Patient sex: F
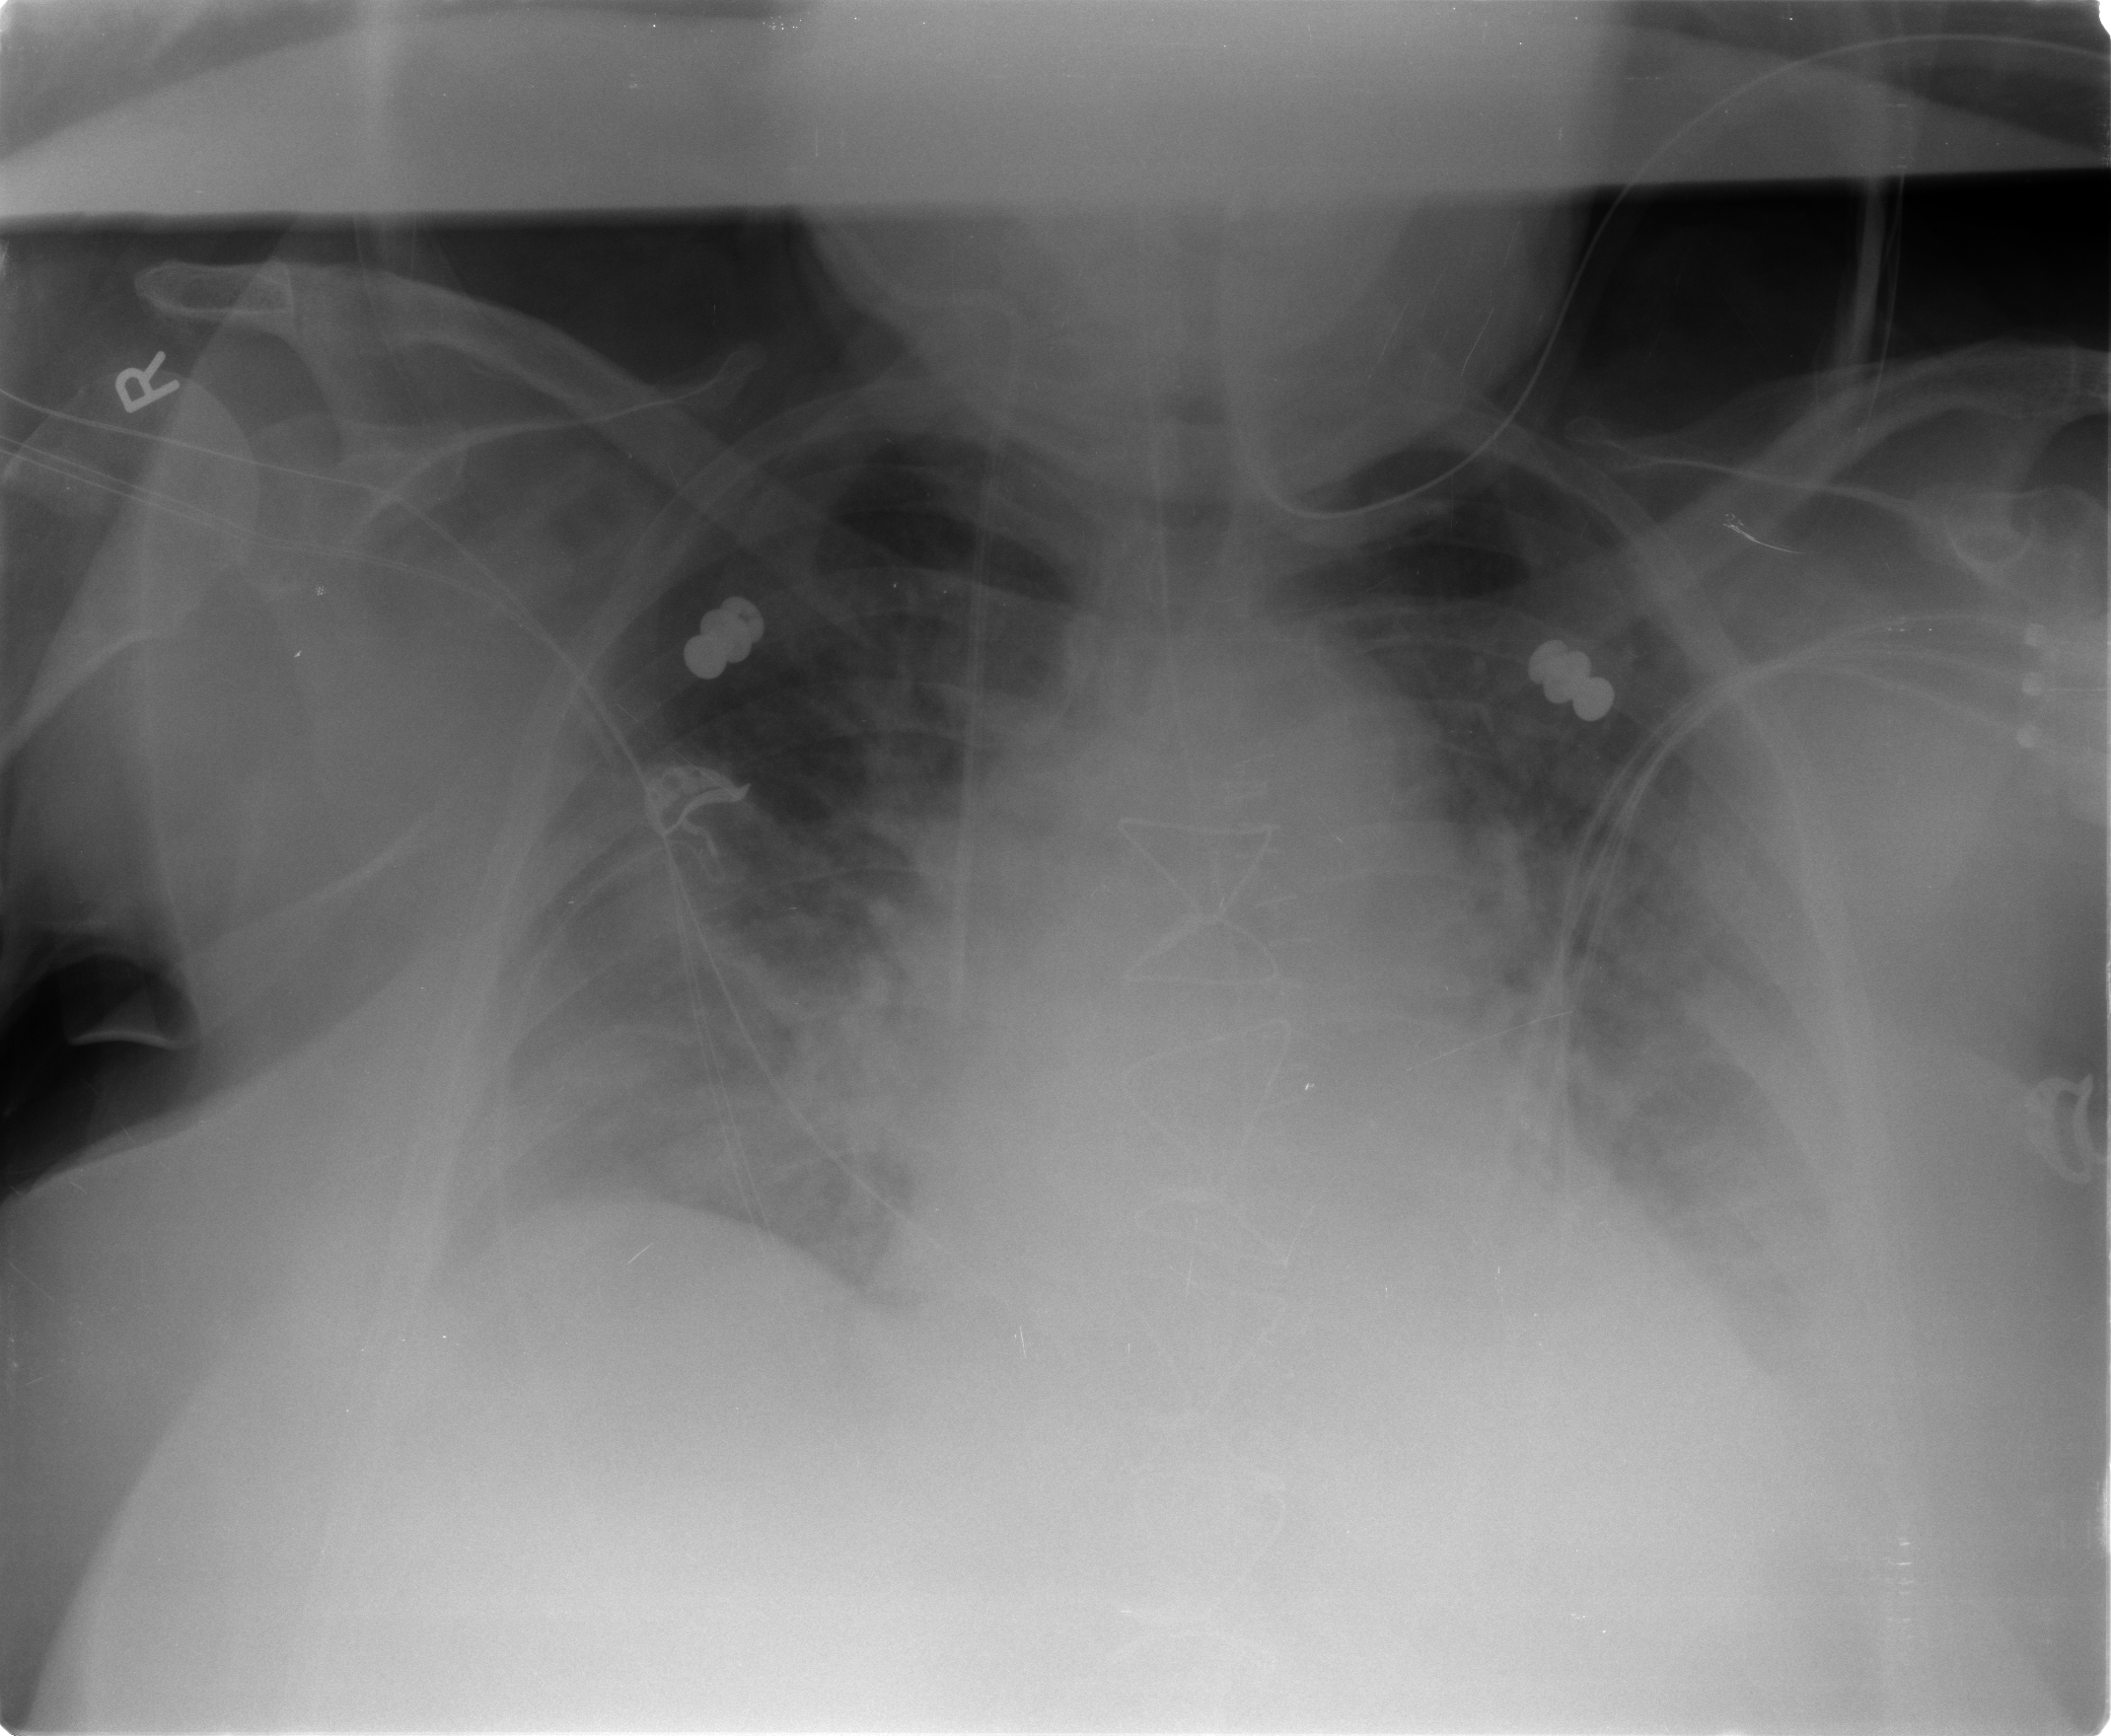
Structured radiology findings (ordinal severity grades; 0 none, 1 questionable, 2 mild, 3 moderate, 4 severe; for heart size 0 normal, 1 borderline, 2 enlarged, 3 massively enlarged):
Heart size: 2
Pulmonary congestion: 2
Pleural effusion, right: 2
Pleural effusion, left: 2
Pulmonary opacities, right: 2
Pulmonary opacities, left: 2
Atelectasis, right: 2
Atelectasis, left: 2